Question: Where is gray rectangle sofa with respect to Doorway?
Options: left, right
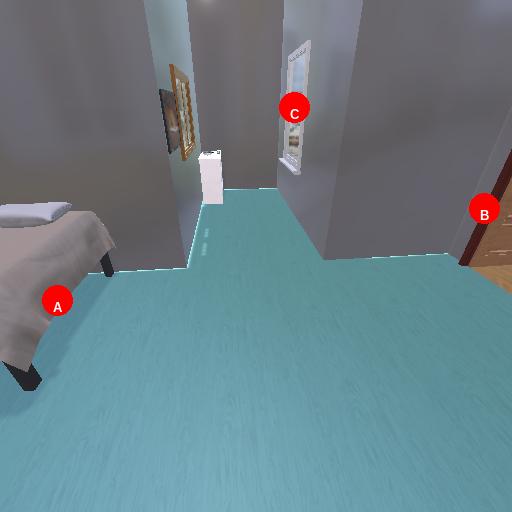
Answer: left